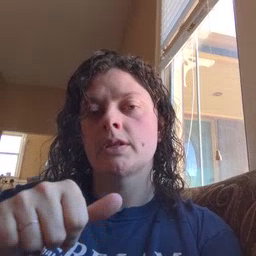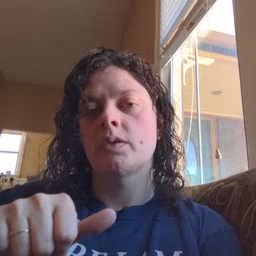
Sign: puzzle